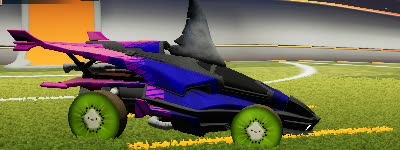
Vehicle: aftershock